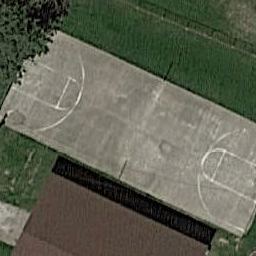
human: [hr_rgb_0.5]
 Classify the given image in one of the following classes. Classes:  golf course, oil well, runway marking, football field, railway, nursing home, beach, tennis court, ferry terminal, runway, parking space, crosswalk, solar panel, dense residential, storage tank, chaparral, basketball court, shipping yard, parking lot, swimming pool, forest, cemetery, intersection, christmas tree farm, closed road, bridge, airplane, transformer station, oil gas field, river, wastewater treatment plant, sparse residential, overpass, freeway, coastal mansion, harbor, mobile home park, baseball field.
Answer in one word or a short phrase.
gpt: basketball court